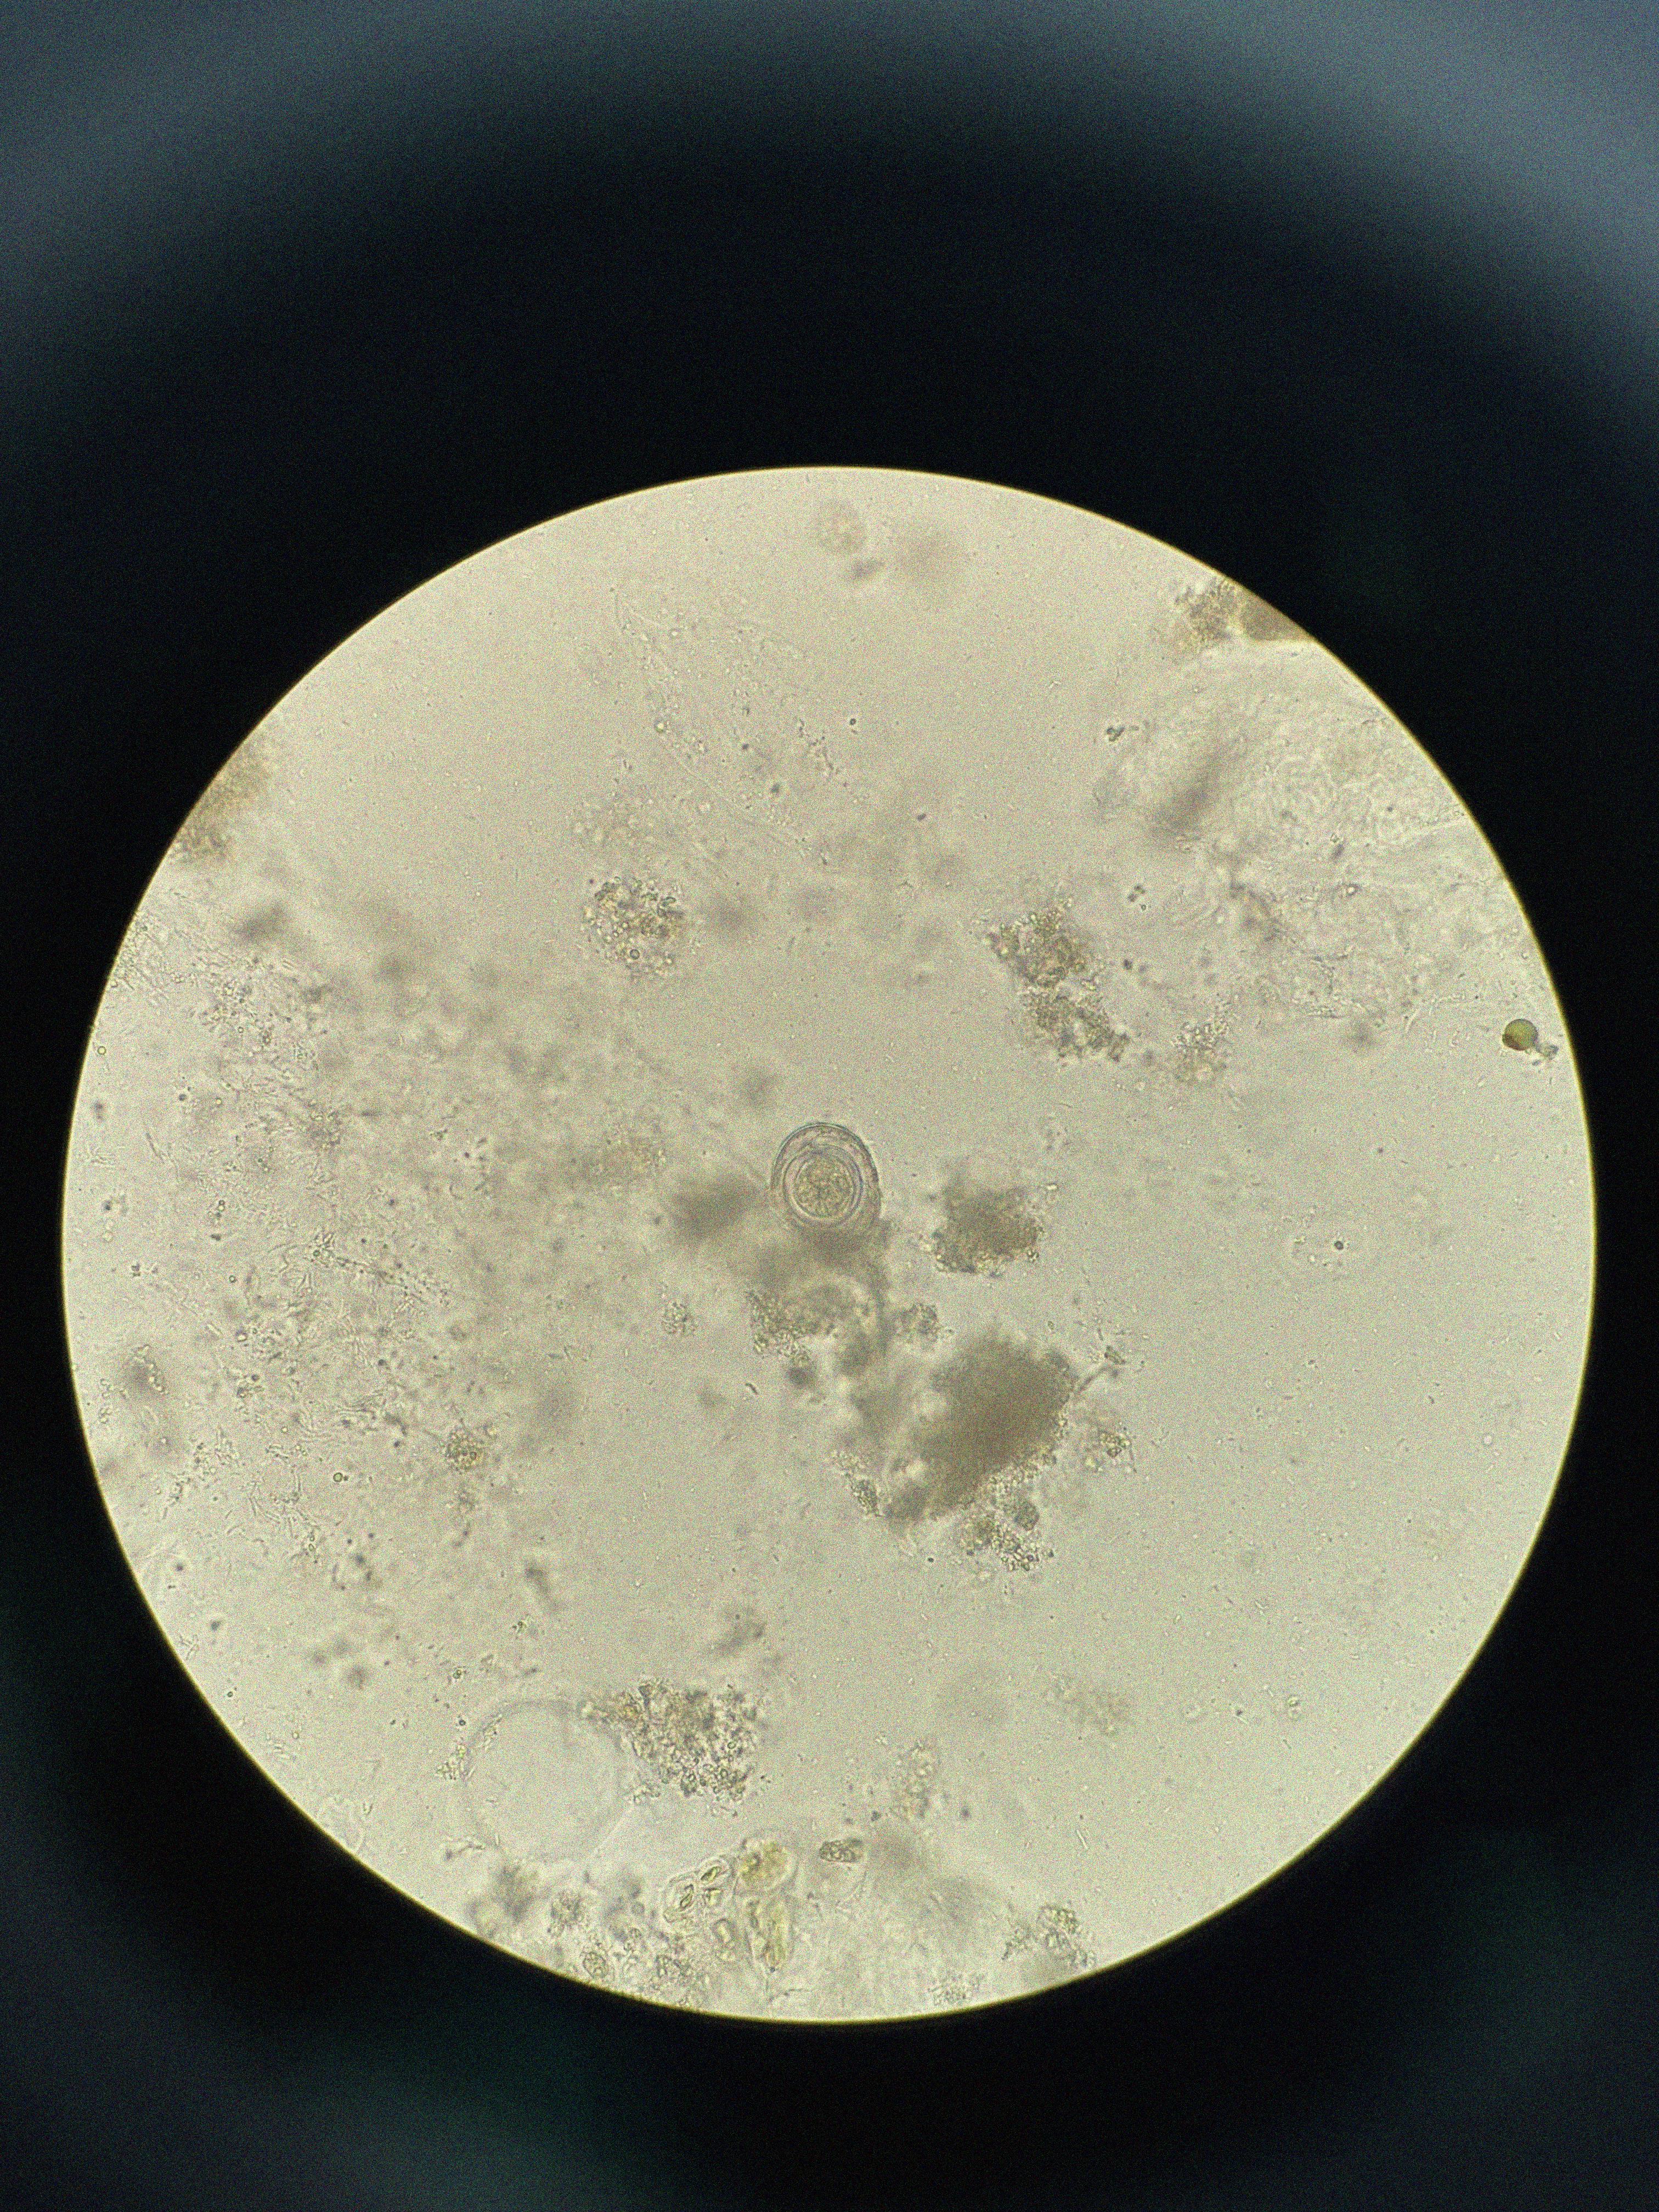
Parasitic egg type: Hymenolepis nana